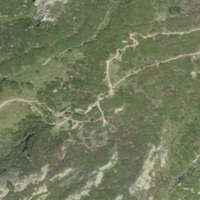
EUNIS habitat code: 23
Species observed at this site:
Vaccinium uliginosum